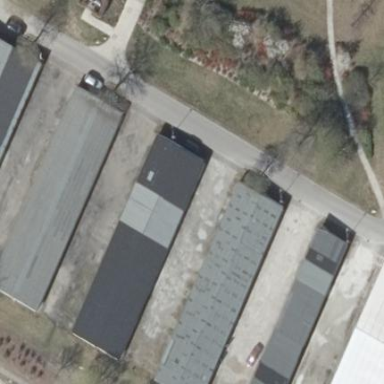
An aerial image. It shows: Group of garages.